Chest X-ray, AP view. Patient: 42 years old, sex M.
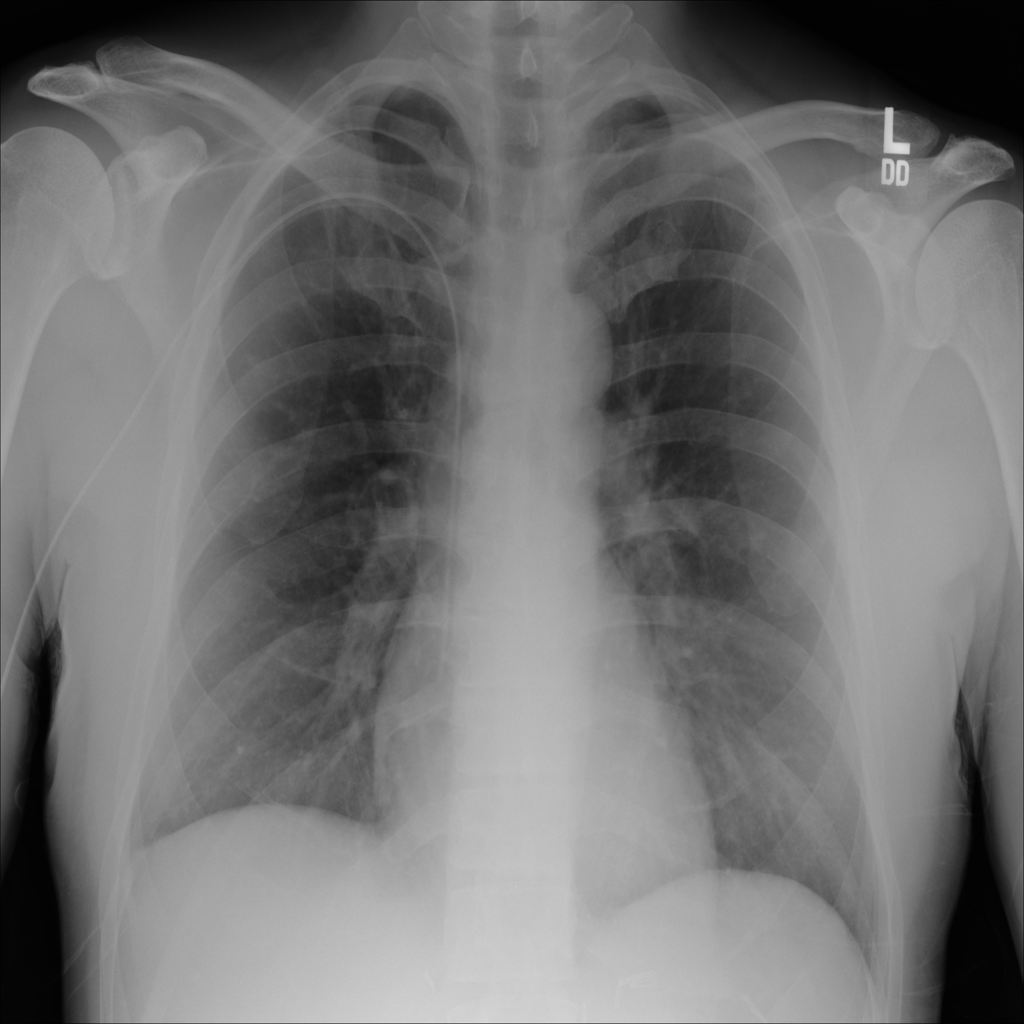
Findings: No Finding